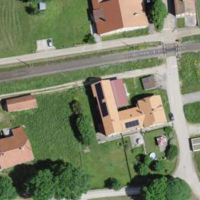
EUNIS habitat code: 54
Species observed at this site:
Chelidonium majus